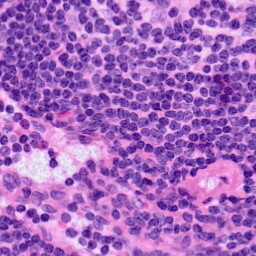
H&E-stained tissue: LymphNode